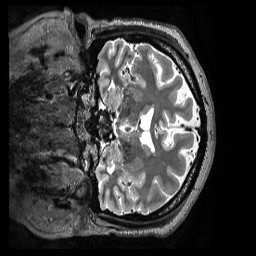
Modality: T2w
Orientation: coronal
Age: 42
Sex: male
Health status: ill
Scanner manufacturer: siemens
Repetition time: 3.2 s
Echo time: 0.566 s